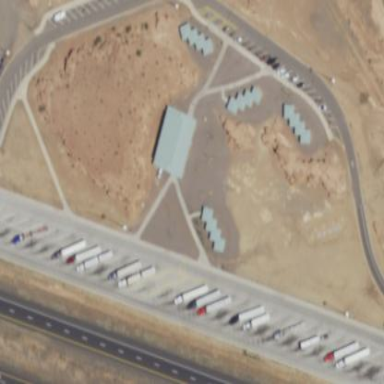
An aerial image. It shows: Park next to rest area on the road.